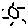
Label: sun